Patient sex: M
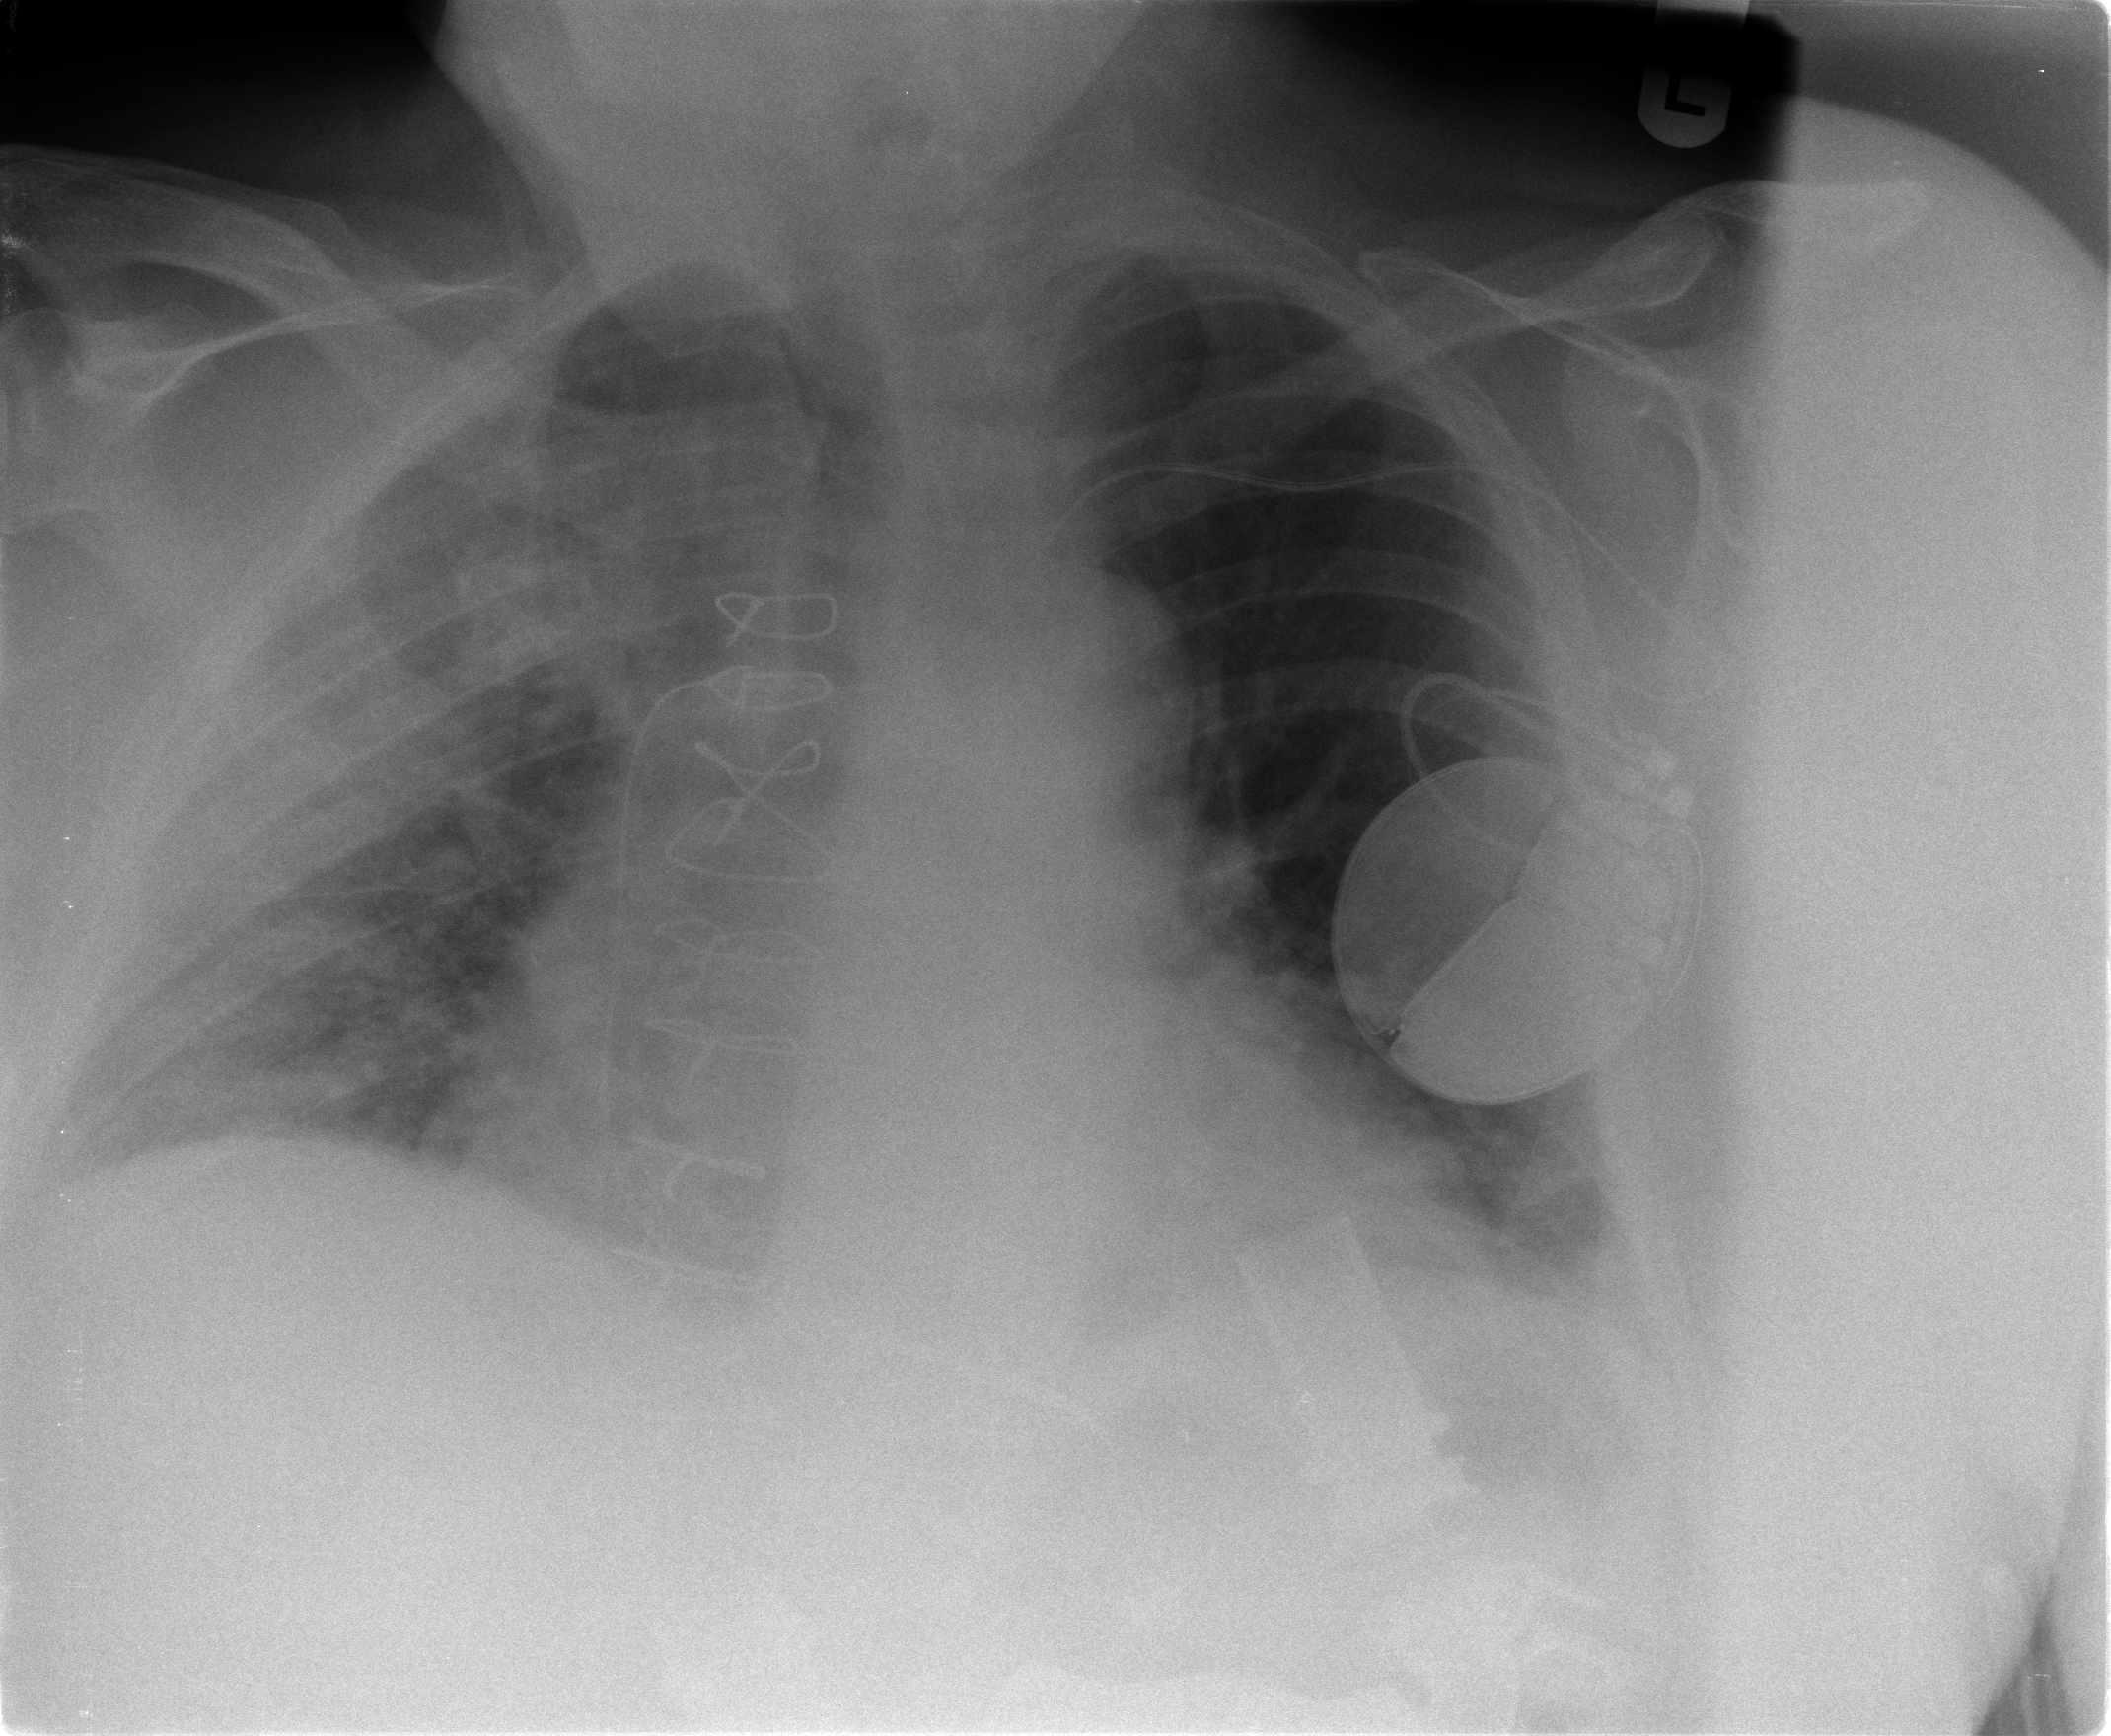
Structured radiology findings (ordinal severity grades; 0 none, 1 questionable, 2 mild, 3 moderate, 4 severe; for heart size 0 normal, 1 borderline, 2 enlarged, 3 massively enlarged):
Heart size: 2
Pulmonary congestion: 2
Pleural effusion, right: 2
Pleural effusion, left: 1
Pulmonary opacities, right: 2
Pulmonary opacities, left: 0
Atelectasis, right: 2
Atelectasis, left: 2